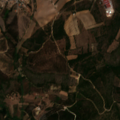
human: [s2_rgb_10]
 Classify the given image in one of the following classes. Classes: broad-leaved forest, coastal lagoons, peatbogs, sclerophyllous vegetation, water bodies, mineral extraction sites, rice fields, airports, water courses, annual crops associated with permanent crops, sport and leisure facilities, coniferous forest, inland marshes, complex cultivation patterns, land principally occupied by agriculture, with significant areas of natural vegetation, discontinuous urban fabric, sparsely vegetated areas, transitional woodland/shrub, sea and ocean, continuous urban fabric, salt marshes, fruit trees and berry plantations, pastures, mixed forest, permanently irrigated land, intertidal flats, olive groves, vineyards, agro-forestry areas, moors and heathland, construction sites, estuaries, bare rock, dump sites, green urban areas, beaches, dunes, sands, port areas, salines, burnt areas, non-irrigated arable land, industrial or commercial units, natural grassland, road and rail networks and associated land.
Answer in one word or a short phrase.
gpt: discontinuous urban fabric, olive groves, annual crops associated with permanent crops, complex cultivation patterns, land principally occupied by agriculture, with significant areas of natural vegetation, transitional woodland/shrub